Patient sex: M
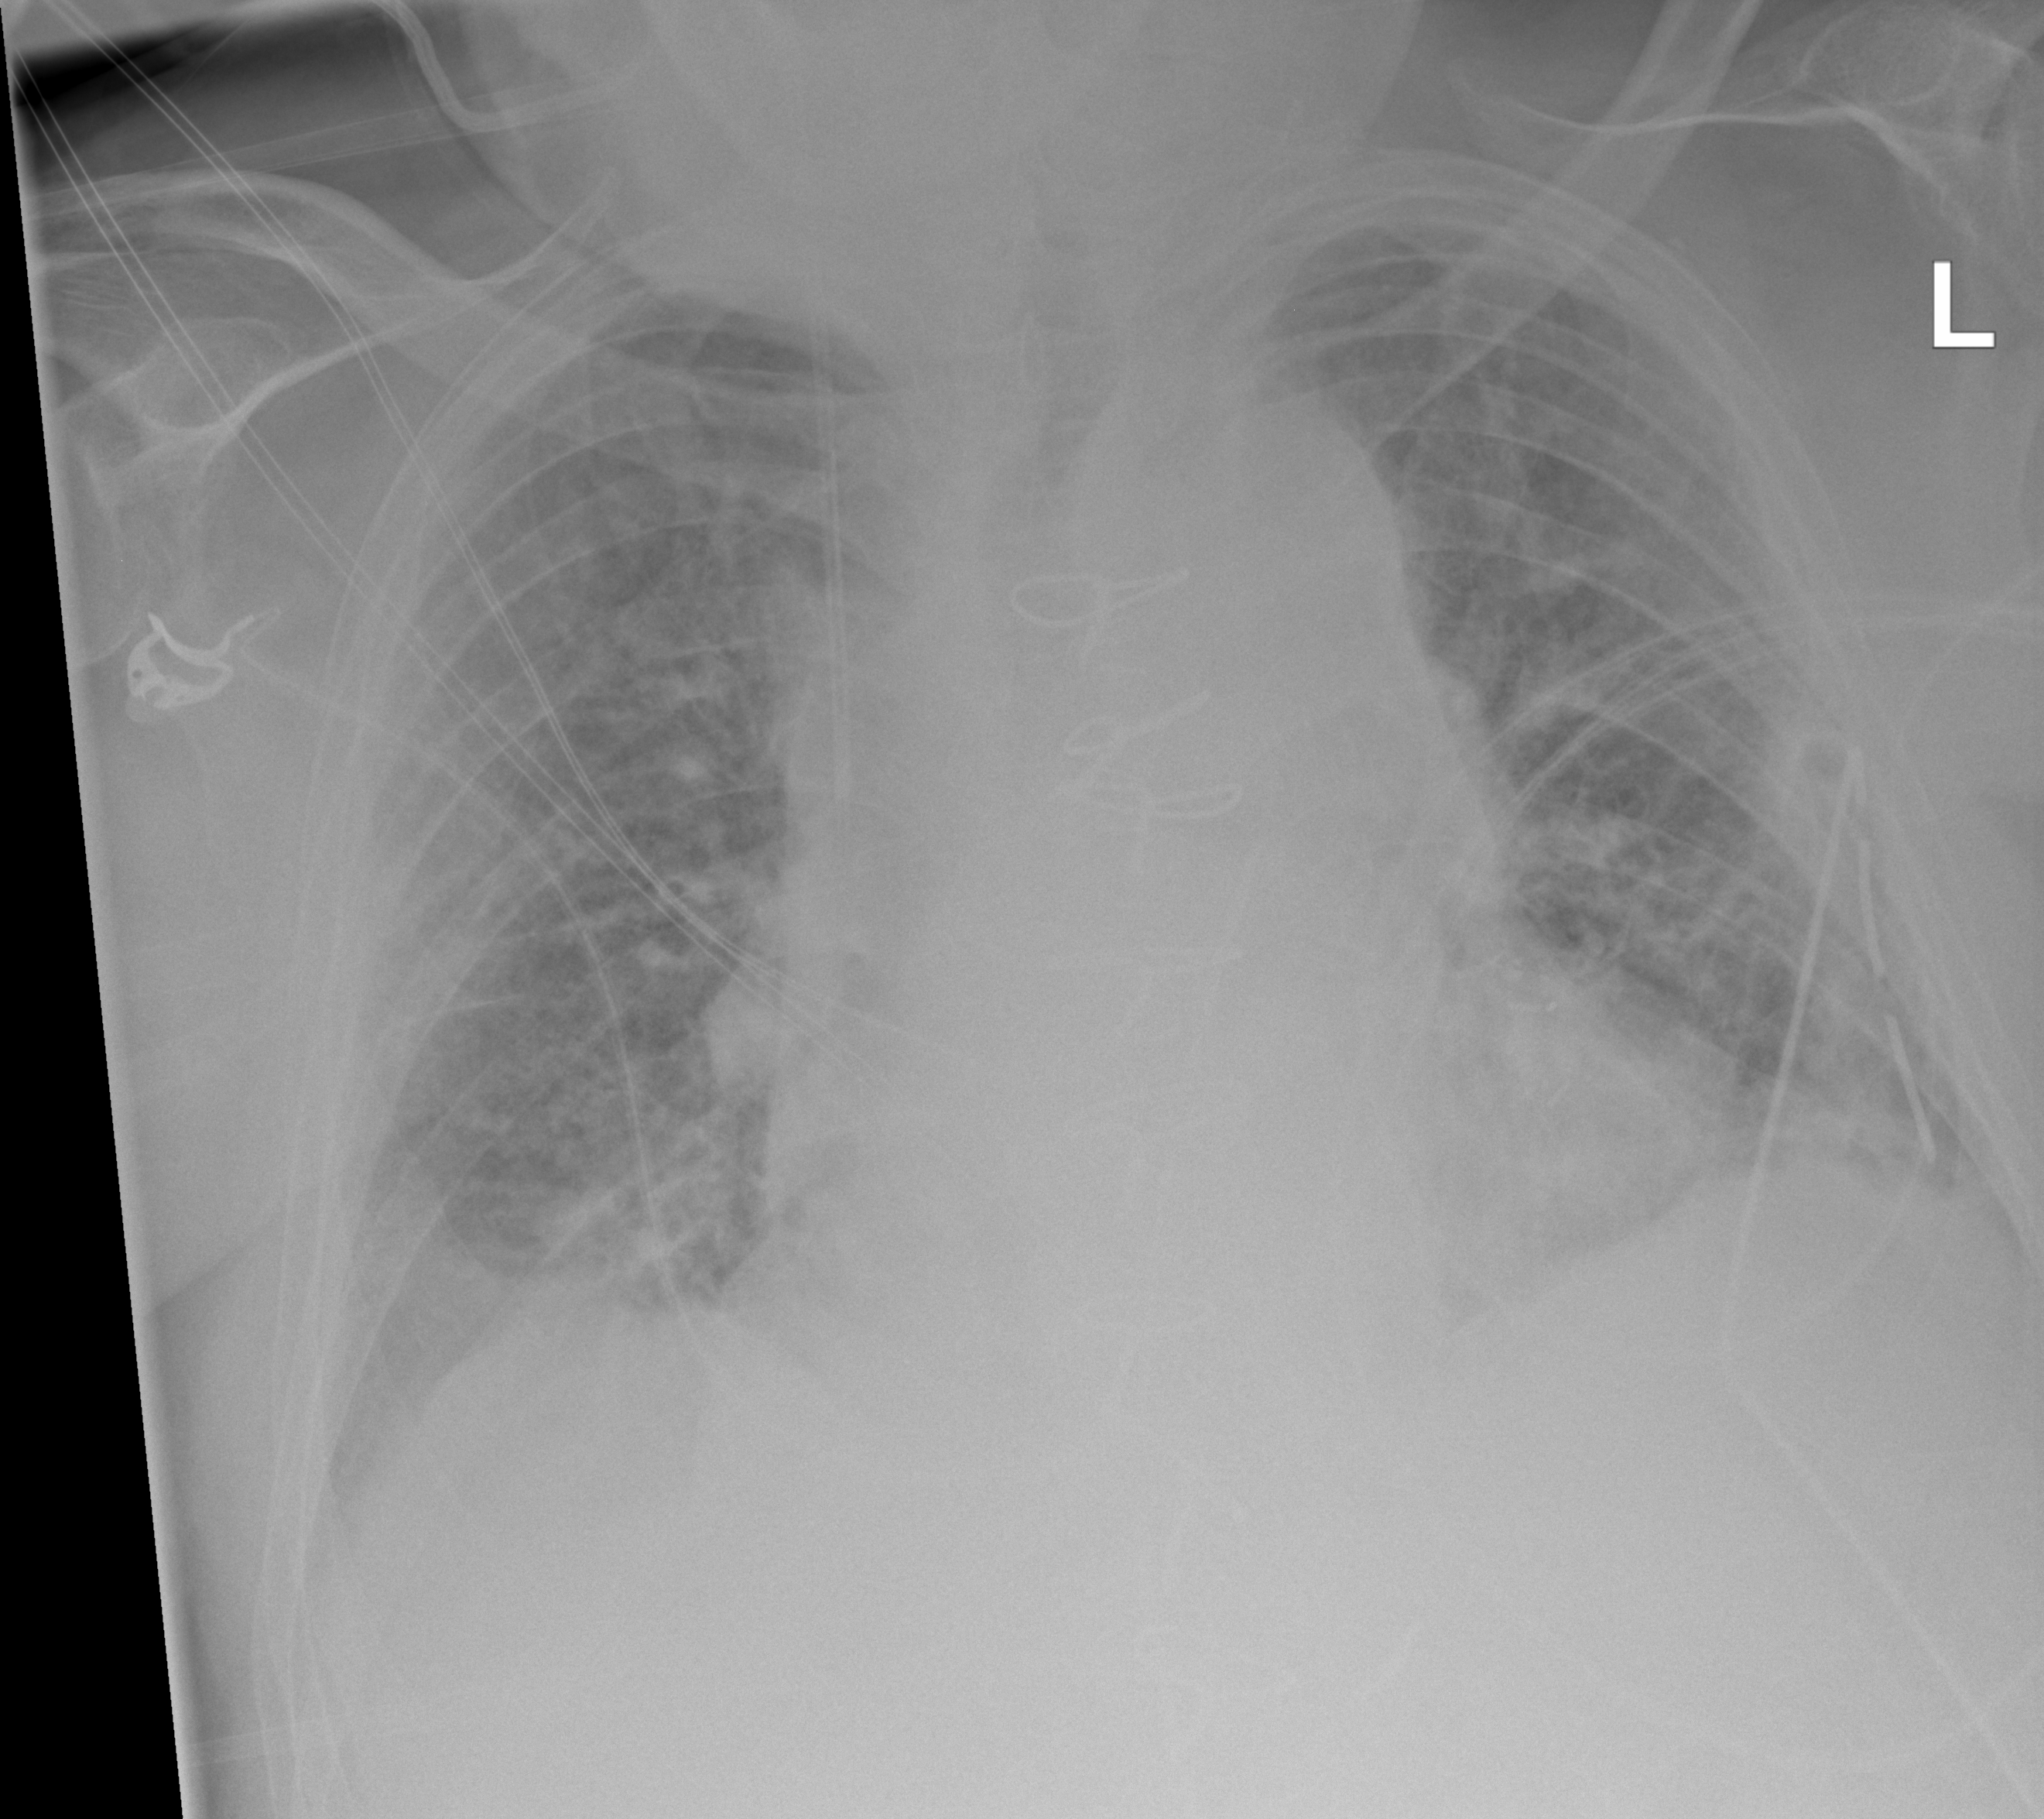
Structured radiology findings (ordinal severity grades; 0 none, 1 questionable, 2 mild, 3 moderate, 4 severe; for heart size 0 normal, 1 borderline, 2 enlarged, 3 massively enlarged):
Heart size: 2
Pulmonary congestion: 2
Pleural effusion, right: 2
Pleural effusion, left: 1
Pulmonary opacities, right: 2
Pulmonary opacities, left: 2
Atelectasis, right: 2
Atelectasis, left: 2